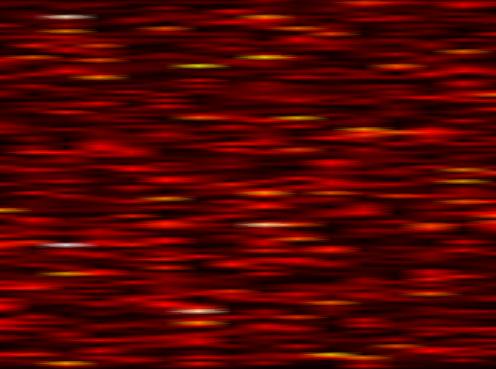
Label: FOFDM